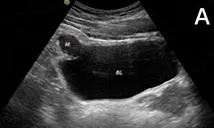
(A) Ultrasound showed that there was a hypoechoic mass of about 2.6x1.8cm in the upper part of the bladder.
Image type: radiology (ultrasound)